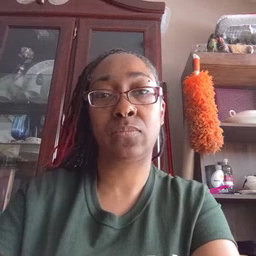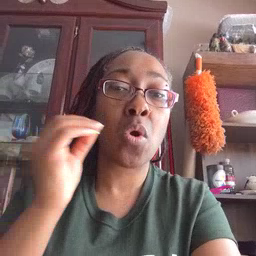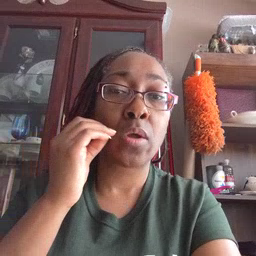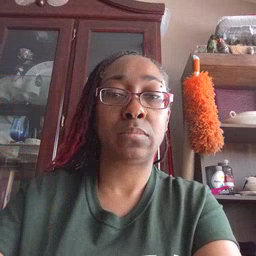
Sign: home